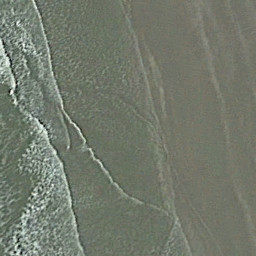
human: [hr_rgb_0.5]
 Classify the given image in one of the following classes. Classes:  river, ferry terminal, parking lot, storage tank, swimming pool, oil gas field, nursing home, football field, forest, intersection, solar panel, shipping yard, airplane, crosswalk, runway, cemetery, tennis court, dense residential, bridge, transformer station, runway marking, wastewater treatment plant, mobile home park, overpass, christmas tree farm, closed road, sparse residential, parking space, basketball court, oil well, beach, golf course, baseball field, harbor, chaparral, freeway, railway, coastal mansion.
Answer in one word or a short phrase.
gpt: beach